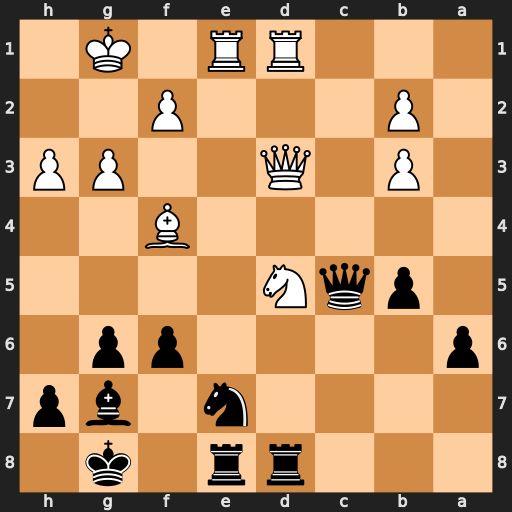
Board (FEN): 3rr1k1/4n1bp/p4pp1/1pqN4/5B2/1P1Q2PP/1P3P2/3RR1K1
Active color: b
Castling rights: -
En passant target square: -
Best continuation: Rxd5 Qxd5+ Nxd5 Rxe8+ Kf7